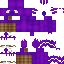
A male skeleton skin with dark skin, wearing brown helmet dressed in a purple armor chest and brown pants, featuring a closed mouth.